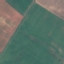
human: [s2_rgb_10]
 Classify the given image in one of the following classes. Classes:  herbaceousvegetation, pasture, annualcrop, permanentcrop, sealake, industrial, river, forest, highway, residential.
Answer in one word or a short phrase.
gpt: AnnualCrop